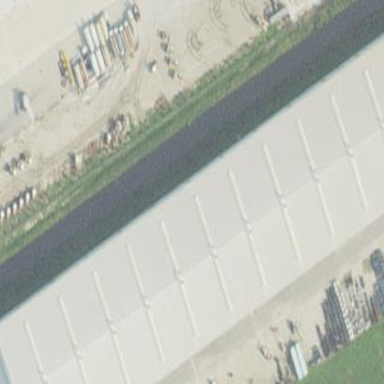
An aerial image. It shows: Warehouse building.